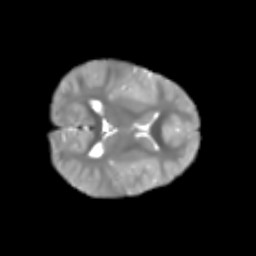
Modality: T2w
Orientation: axial
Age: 6
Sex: male
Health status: healthy